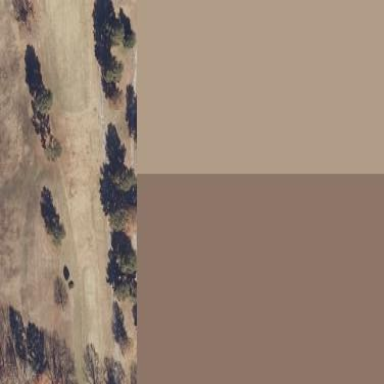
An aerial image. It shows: Grassy area designated as golf fairway.